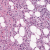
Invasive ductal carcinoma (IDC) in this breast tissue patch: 0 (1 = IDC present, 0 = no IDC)